Question: I am making this college project using 'tkinter' GUI and 'pywhatkit'. It's showing Country code missing even if I put it (with symbol).
My code:
'''
from tkinter import *
import pywhatkit as kit
import tkinter.messagebox as tmsg
root = Tk()
root.title("Whatsapp Auto Message Scheduler")
p_num = str(Label(root, text = 'Enter the phone number(with Country code):').grid(row = 0))
msg = Label(root, text = 'The message:').grid(row = 1)
h = Label(root, text = 'Timing(hour, as per 24hr clock):').grid(row = 2)
m = Label(root,text = 'Timing(minute):').grid(row = 3)
e1 = Entry(root)
e2 = Entry(root)
e3 = Entry(root)
e4 = Entry(root)
e1.grid(row = 0, column = 1)
e2.grid(row = 1, column = 1)
e3.grid(row = 2, column = 1)
e4.grid(row = 3, column = 1)
def pywhatkit():
p = kit.sendwhatmsg(p_num, msg, h, m)
tmsg.showinfo("Whatsapp Auto Mesage Scheduler","Response Submitted!")
return p
B = Button(root, text = 'Submit', command = pywhatkit)
B.grid(row=4,column=1)
root.mainloop()
'''
The error it's showing:

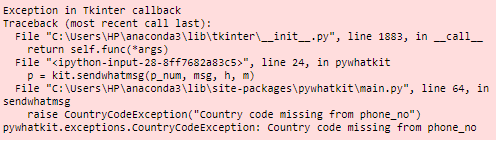
Answer: There are a couple of problems. Have you actually checked to see what 'p_num = str(Label(...))' is? Let's try it in the shell:
'''
>>> import tkinter
>>> str(tkinter.Label(text="Hello world").grid(row=0))
'None'
>>>
'''
I won't get really into it, but the correct way of getting a user's entry is by invoking '.get()' on the associated entry widget:
'''
Label(root, text = 'Enter the phone number(with Country code):').grid(row = 0)
Label(root, text = 'The message:').grid(row = 1)
Label(root, text = 'Timing(hour, as per 24hr clock):').grid(row = 2)
Label(root, text = 'Timing(minute):').grid(row = 3)
phone_number_entry = Entry(root)
message_entry = Entry(root)
hour_entry = Entry(root)
minute_entry = Entry(root)
phone_number_entry.grid(row = 0, column = 1)
message_entry.grid(row = 1, column = 1)
hour_entry.grid(row = 2, column = 1)
minute_entry.grid(row = 3, column = 1)
def pywhatkit():
phone_number = phone_number_entry.get()
message = message_entry.get()
hour = int(hour_entry.get())
minute = int(minute_entry.get())
kit.sendwhatmsg(phone_number, message, hour, minute)
tmsg.showinfo("Whatsapp Auto Mesage Scheduler","Response Submitted!")
'''